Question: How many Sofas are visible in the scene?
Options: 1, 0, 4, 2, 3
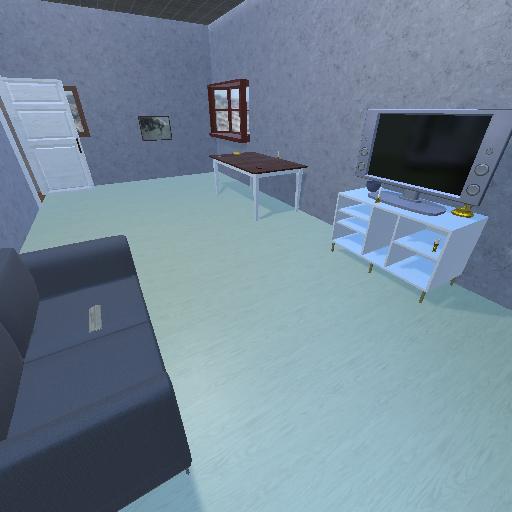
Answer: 1